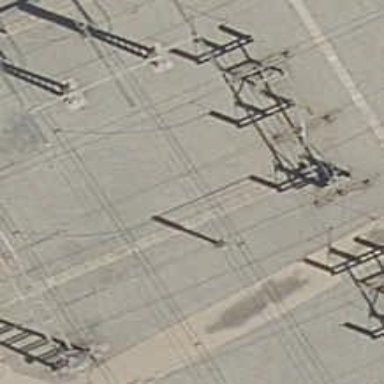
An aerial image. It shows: Power line with three cables configured as busbar.